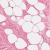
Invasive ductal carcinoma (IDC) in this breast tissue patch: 0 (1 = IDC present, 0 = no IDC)